Question: I'm utilizing Bootstrap's glyphicon font to render icons within menu links. They have a CSS :hover effect that causes them to change color upon hover. For most of the glyphicons this works perfectly fine, but for some reason, when using the "open folder" icon, the right portion of the icon is properly colored on hover -- it remains the default, unhovered color.
It's only happening on Safari on Mac (seems to work fine on Chrome). I've attached a screenshot. Any thoughts?

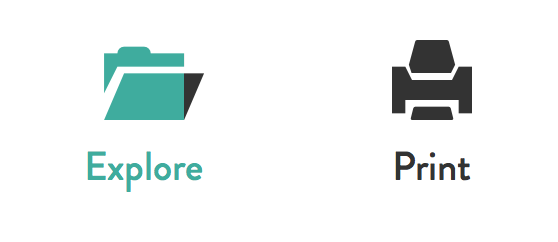
Answer: Adjusting letter spacing seems to work.
'''
.glyphicon{
letter-spacing:3px;
}
'''
<URL>